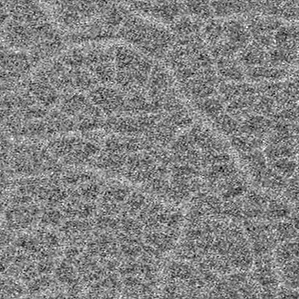
Label: frost